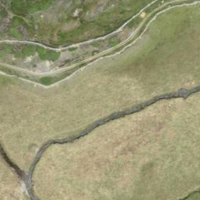
EUNIS habitat code: 26
Species observed at this site:
Rumex alpinus
Issoria lathonia